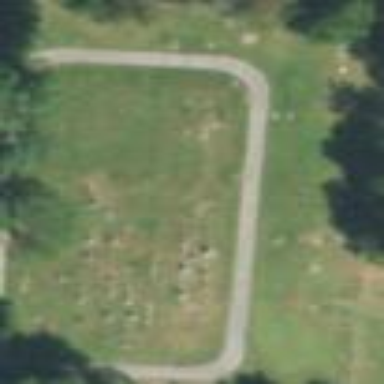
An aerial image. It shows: Grave yard.